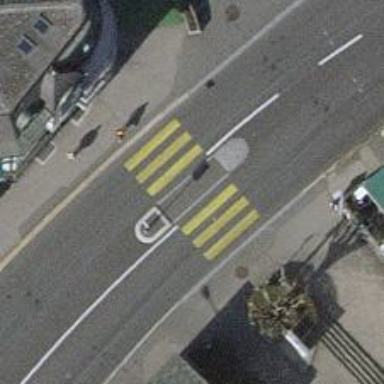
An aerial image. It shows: Uncontrolled zebra crossing with central island.